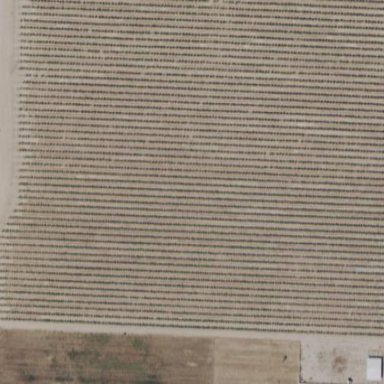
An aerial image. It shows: Vineyard with grape crops.